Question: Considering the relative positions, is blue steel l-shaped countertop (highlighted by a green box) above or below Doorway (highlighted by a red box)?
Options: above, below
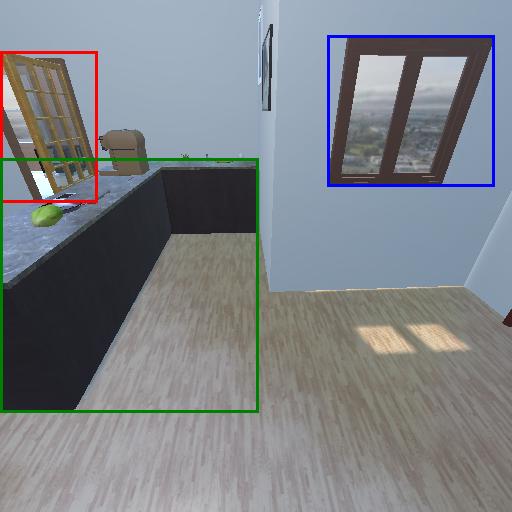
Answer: above